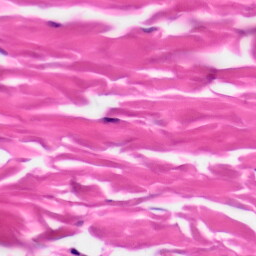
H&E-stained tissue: Skin